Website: crate-barrel
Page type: newsletter-management
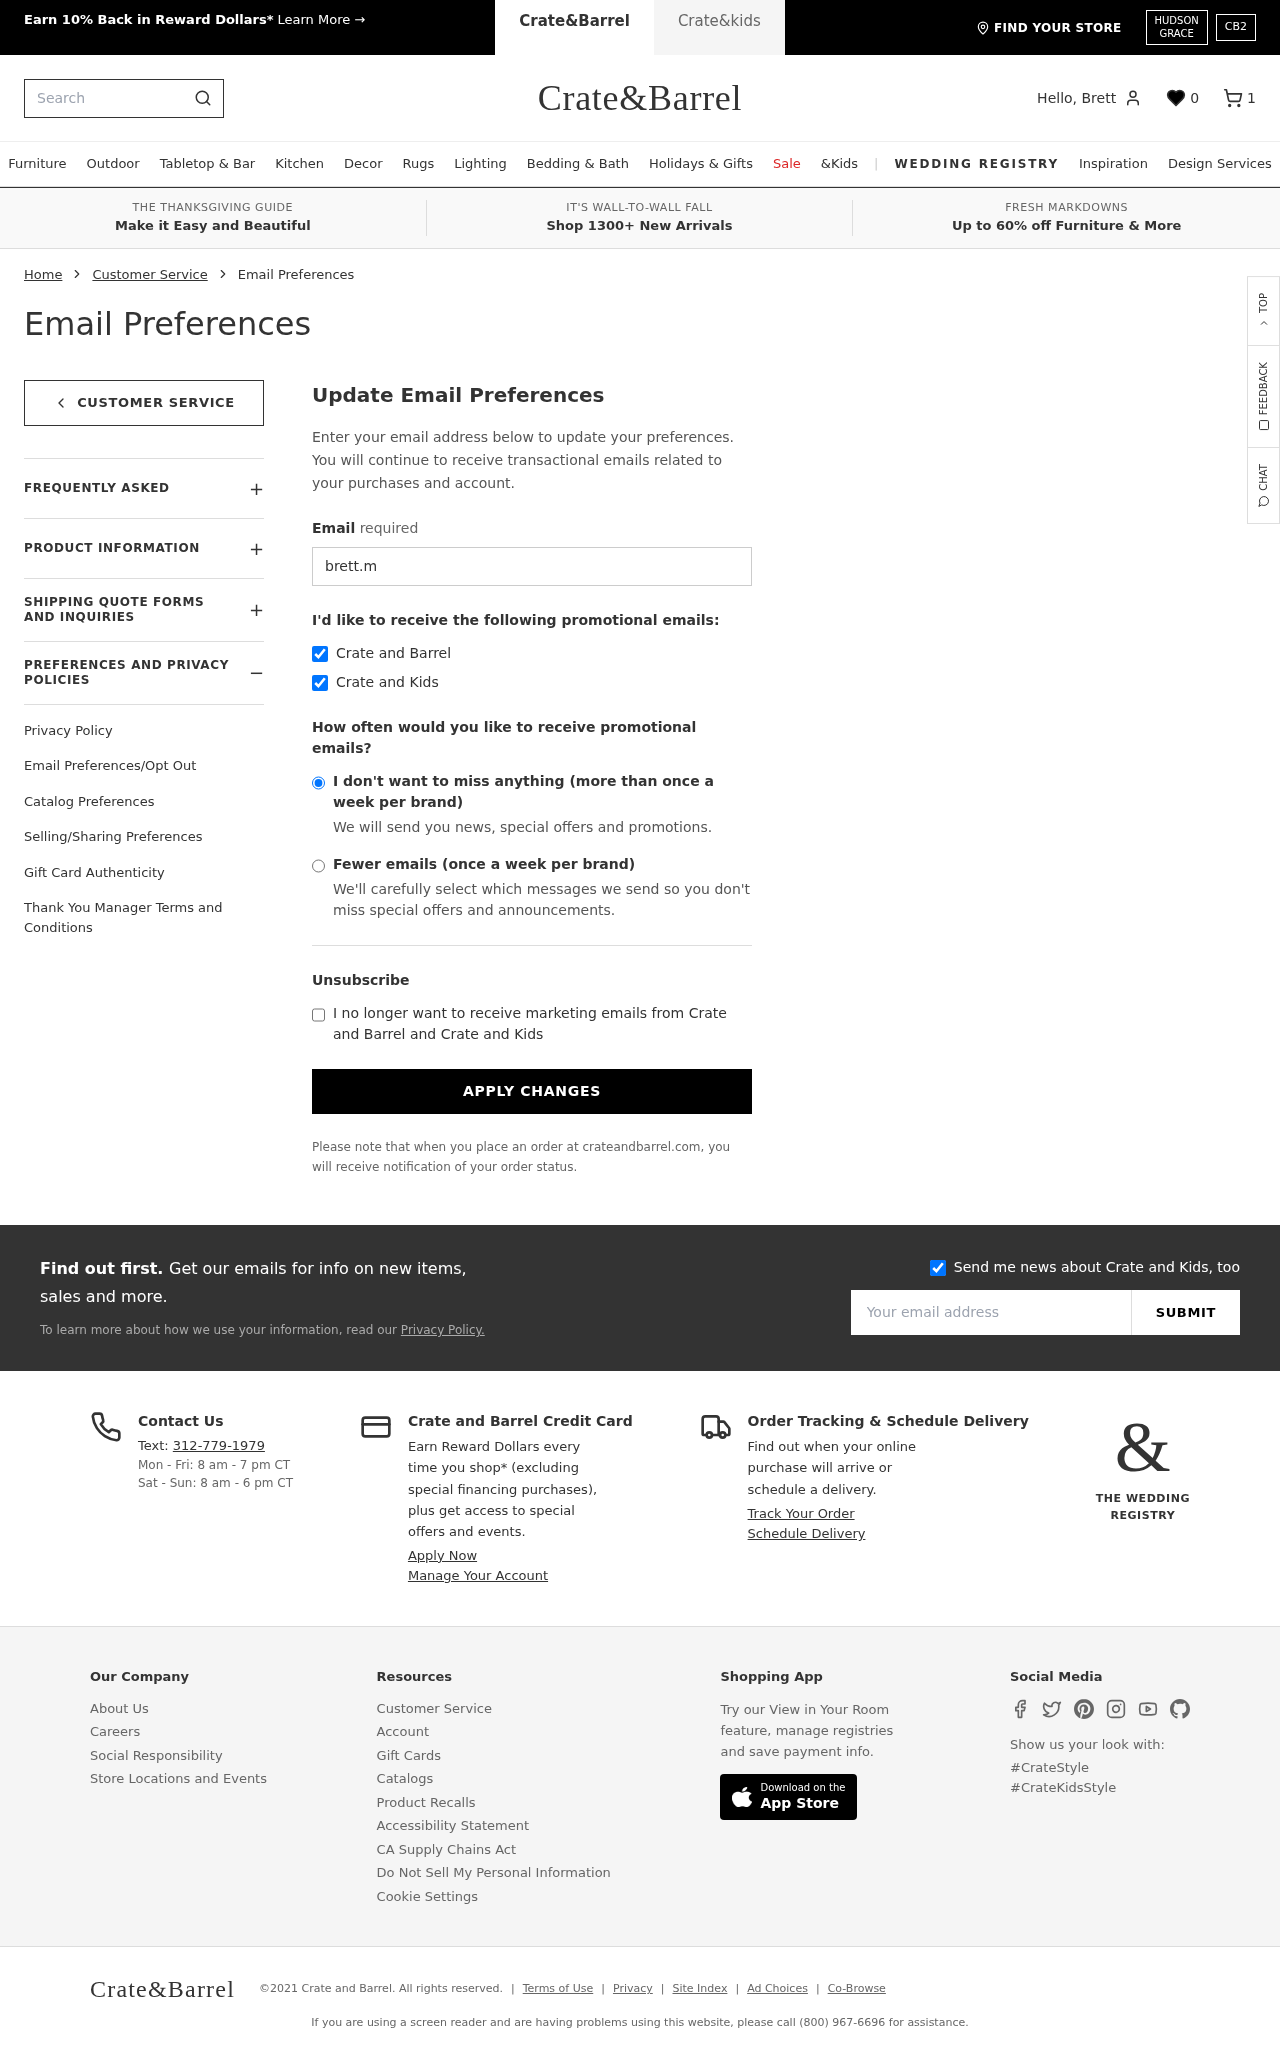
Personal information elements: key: PII_EMAIL
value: brett.mcclain@yahoo.com
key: PII_FIRSTNAME
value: Brett
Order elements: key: ORDER_NUM_ITEMS
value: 1
Search elements: key: HEADER_SEARCH
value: Search
Other elements: key: FAVORITES_COUNT
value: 0